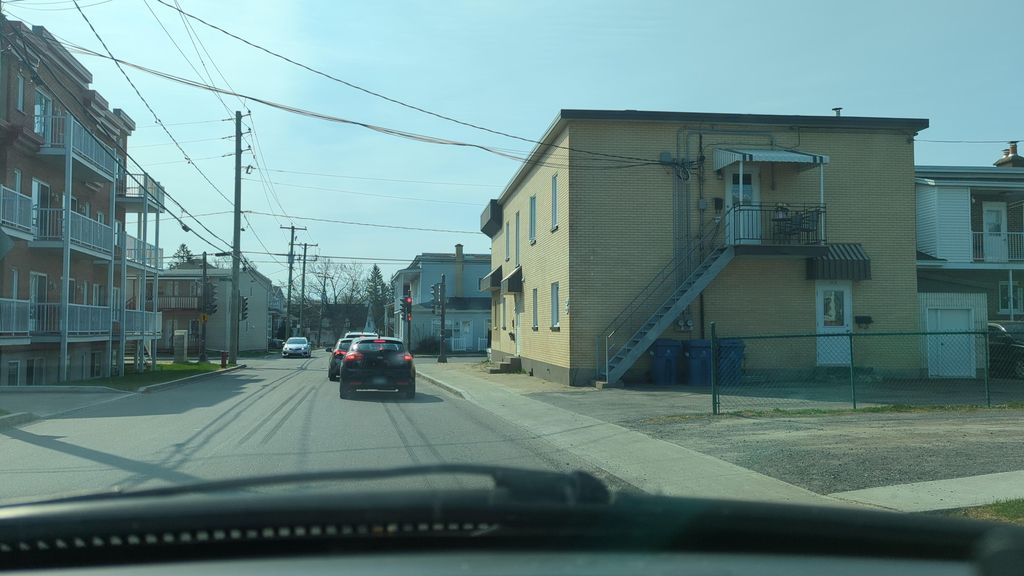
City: quebec_city